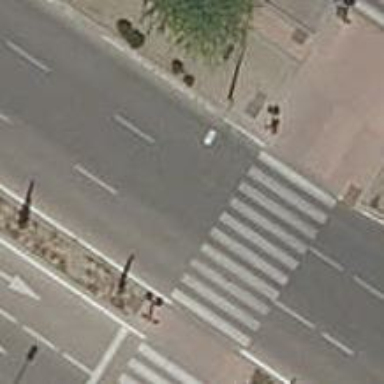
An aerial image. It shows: Zebra crossing with traffic signals. The crossing is marked by traffic lights.